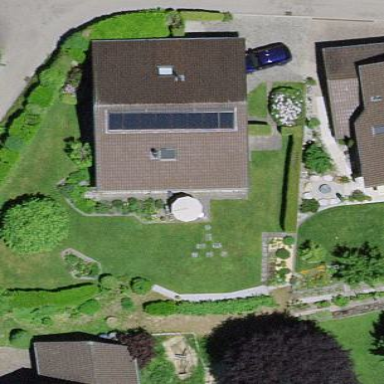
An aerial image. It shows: Residential building.